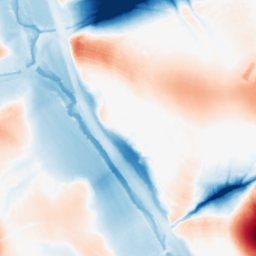
Category: morphological
Decomposition family: morphological
Decomposition parameters: operation: average
size: 50
Upsampling method: cubic_mitchell
Upsampling parameters: scale: 2
Upsampling scale: 2